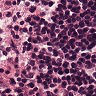
Metastatic tissue present: no